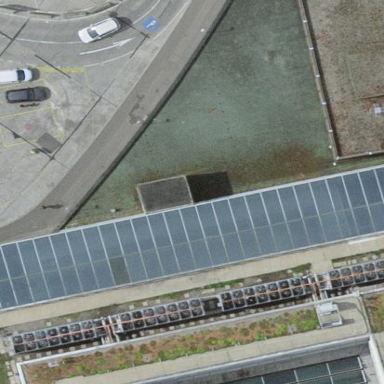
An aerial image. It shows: Glass rooftop.